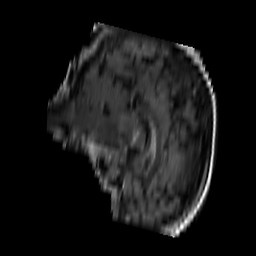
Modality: FLAIR
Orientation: sagittal
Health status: ill
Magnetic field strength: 3 T